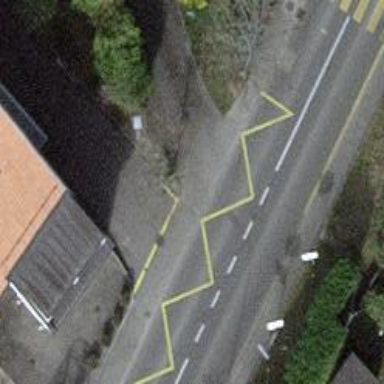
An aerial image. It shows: Unmarked road crossing.